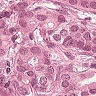
Metastatic tissue present: yes